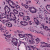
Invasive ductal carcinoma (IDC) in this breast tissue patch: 1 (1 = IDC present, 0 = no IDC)